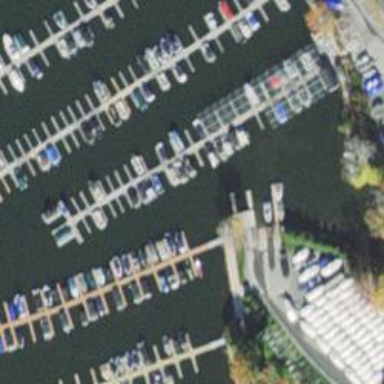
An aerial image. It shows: Man-made pier.